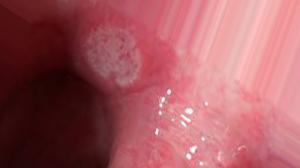
Condition: Mouth Ulcer